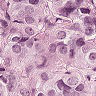
Metastatic tissue present: yes